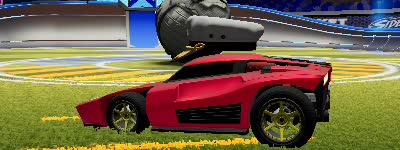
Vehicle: breakout